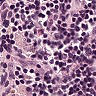
Metastatic tissue present: no